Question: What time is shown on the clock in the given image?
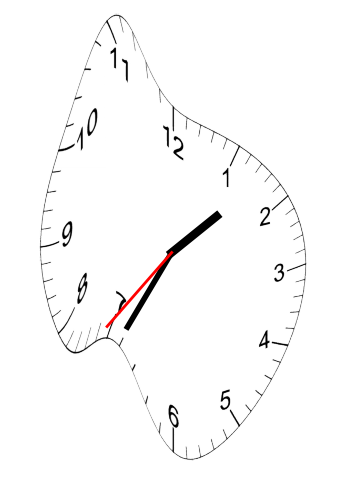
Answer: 01:34:36